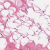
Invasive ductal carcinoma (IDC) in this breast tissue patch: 0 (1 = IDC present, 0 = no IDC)